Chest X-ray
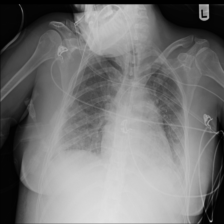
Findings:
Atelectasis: negative
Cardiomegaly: negative
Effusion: negative
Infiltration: negative
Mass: negative
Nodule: positive
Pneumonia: negative
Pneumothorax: negative
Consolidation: negative
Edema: negative
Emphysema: negative
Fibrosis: negative
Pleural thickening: negative
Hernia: negative